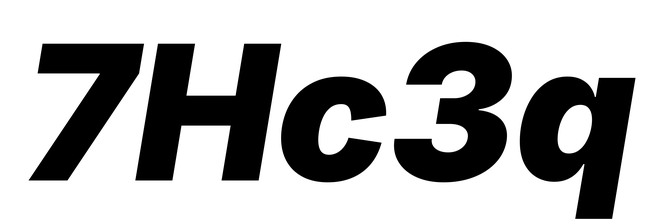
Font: Inter-Italic_Black_Italic